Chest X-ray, PA view. Patient: 40 years old, sex M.
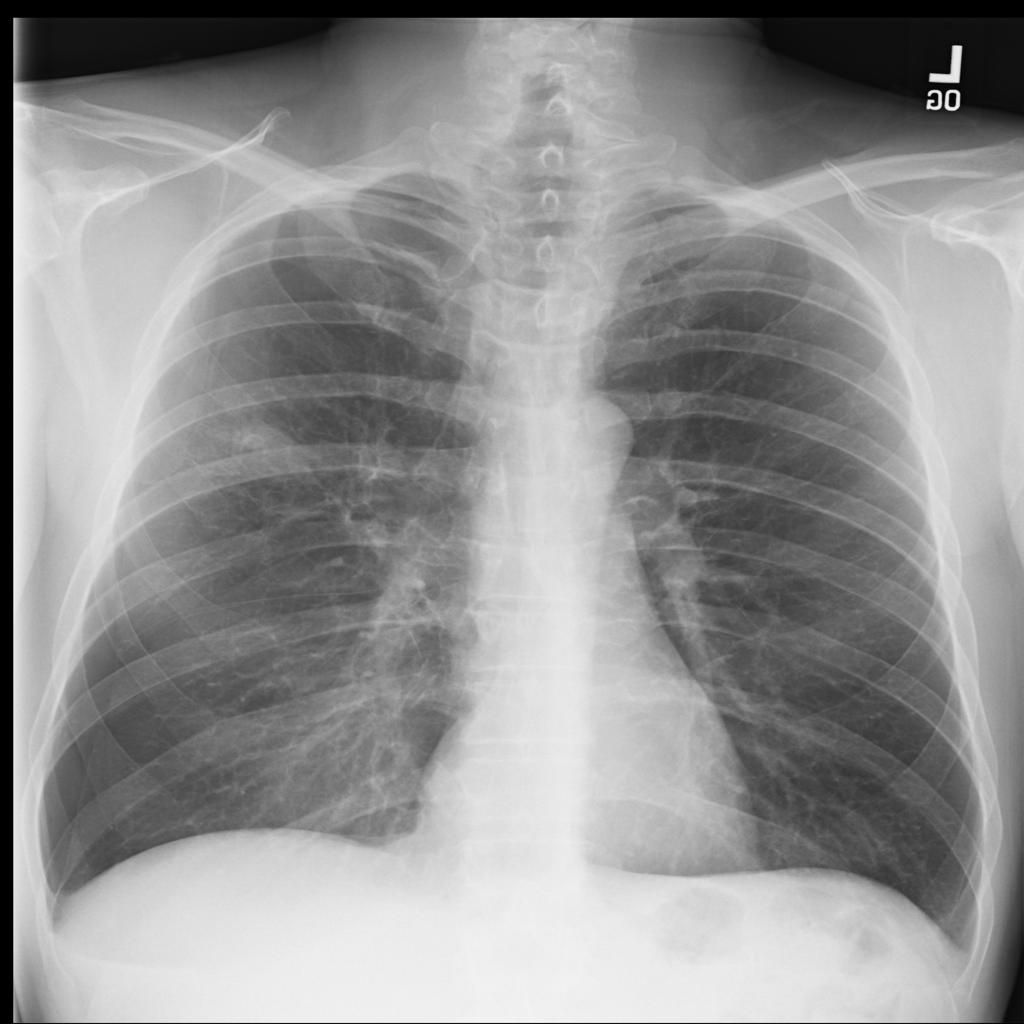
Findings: Nodule, Pneumothorax